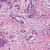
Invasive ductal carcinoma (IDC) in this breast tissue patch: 1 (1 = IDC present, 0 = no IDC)